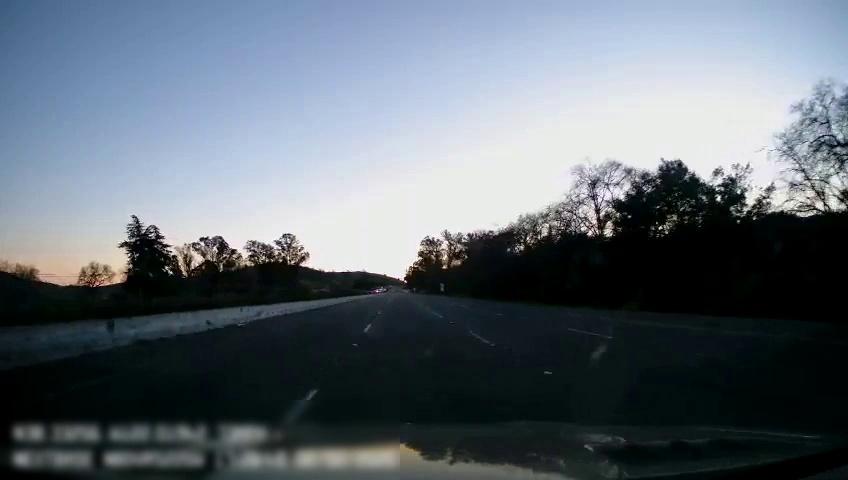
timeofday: Day
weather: Cloudy
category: Drivable Space
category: Lanes | Current Lane
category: Lanes | Current Lane
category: Lanes | Alternate Lane
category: Lanes | Alternate Lane